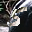
Label: 5